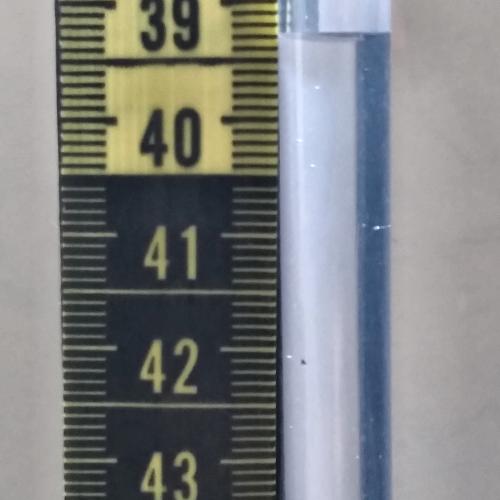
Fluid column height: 39.3 cm